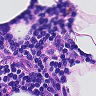
Metastatic tissue present: no